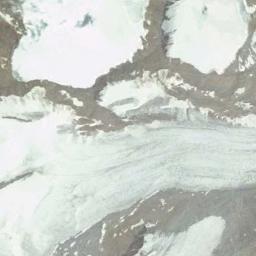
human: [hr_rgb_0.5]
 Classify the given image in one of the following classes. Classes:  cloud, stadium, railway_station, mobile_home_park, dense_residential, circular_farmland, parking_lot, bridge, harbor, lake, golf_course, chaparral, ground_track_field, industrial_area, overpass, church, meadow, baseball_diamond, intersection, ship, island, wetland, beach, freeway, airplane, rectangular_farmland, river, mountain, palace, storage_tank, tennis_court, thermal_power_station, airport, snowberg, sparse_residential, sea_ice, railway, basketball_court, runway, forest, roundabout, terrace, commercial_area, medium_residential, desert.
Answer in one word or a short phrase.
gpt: snowberg